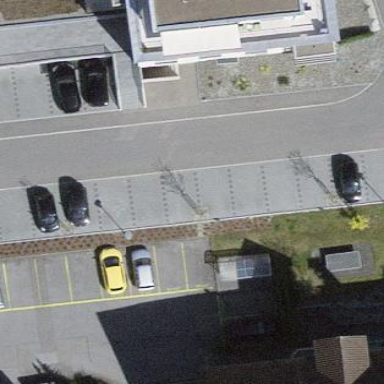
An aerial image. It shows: Parking available on the street side.